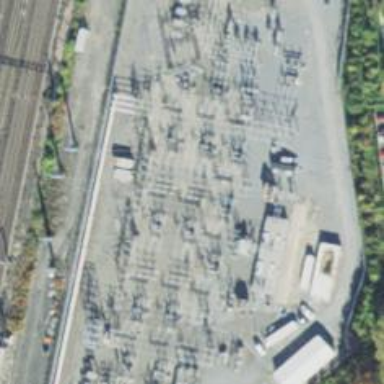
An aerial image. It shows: Switch for power supply.